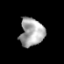
Tissue: prostate
Cell type: Epithelial cells
Senescence score: 0.2869
Nuclear area (px): 672
Mean DAPI intensity: 165.115